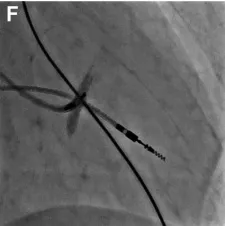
Sequential images of contrast media injection with septal retention and immediate wash-out: left anterior oblique view. And right anterior oblique view Retrograde filling of coronary veins (white arrow) and septal tunnel developed by the initial lead (arrowhead) are shown.
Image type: radiology (x_ray)